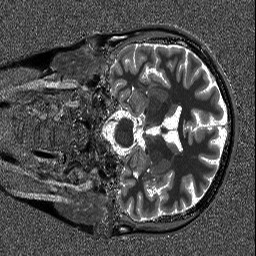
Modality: T1map
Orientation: coronal
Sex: female